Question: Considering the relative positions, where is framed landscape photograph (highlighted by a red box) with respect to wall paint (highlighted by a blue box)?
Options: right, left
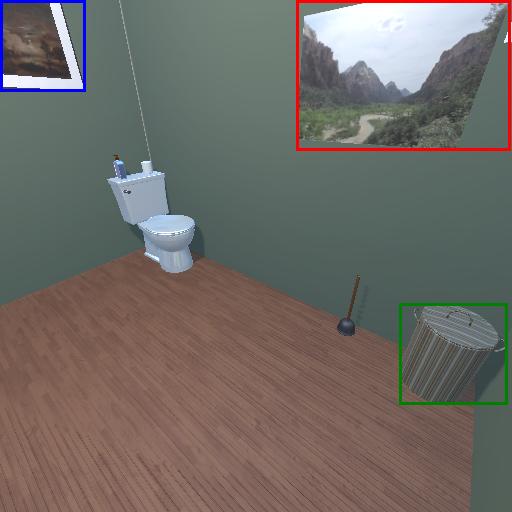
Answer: right